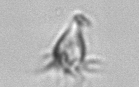
Label: Paratontonia_gracillima